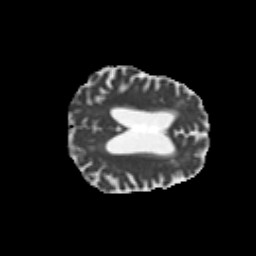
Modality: MD
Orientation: axial
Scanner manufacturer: siemens
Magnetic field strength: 3 T
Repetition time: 6.8 s
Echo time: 0.093 s